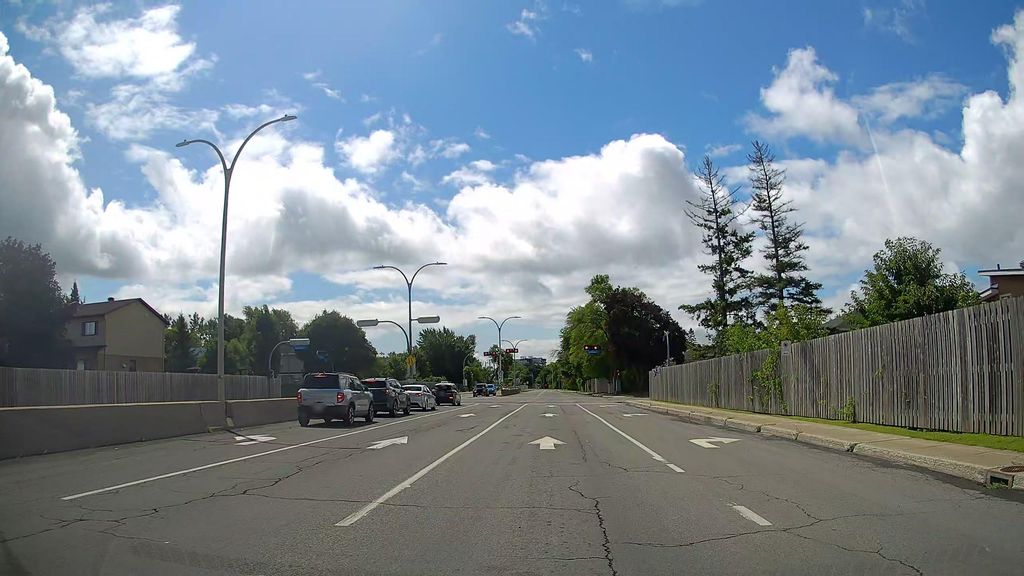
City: montreal